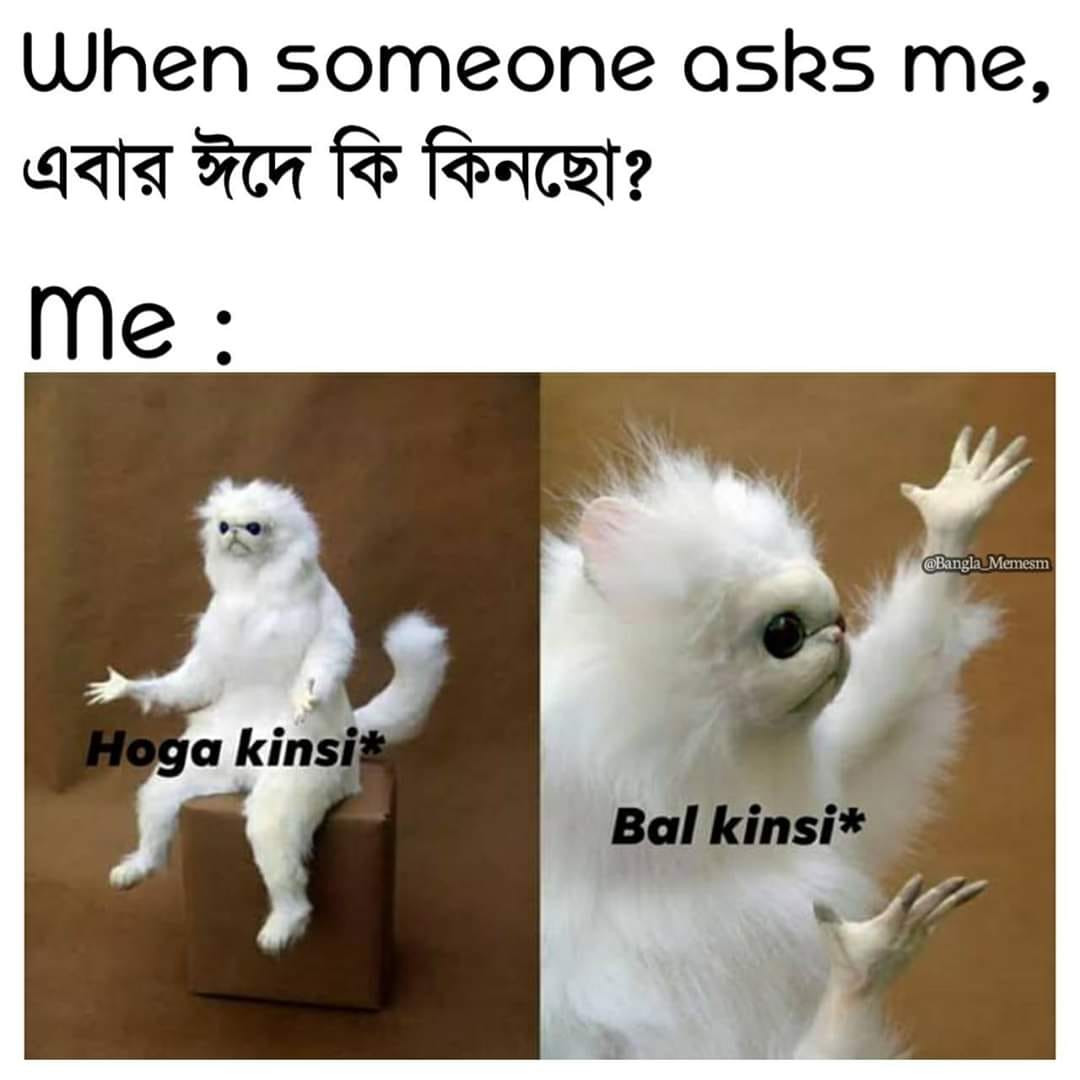
Caption: When someone asks me, এবার ঈদে কি কিনছো?   me:  Hoga kinsi*    Bal kinsi*
Label: non-hate